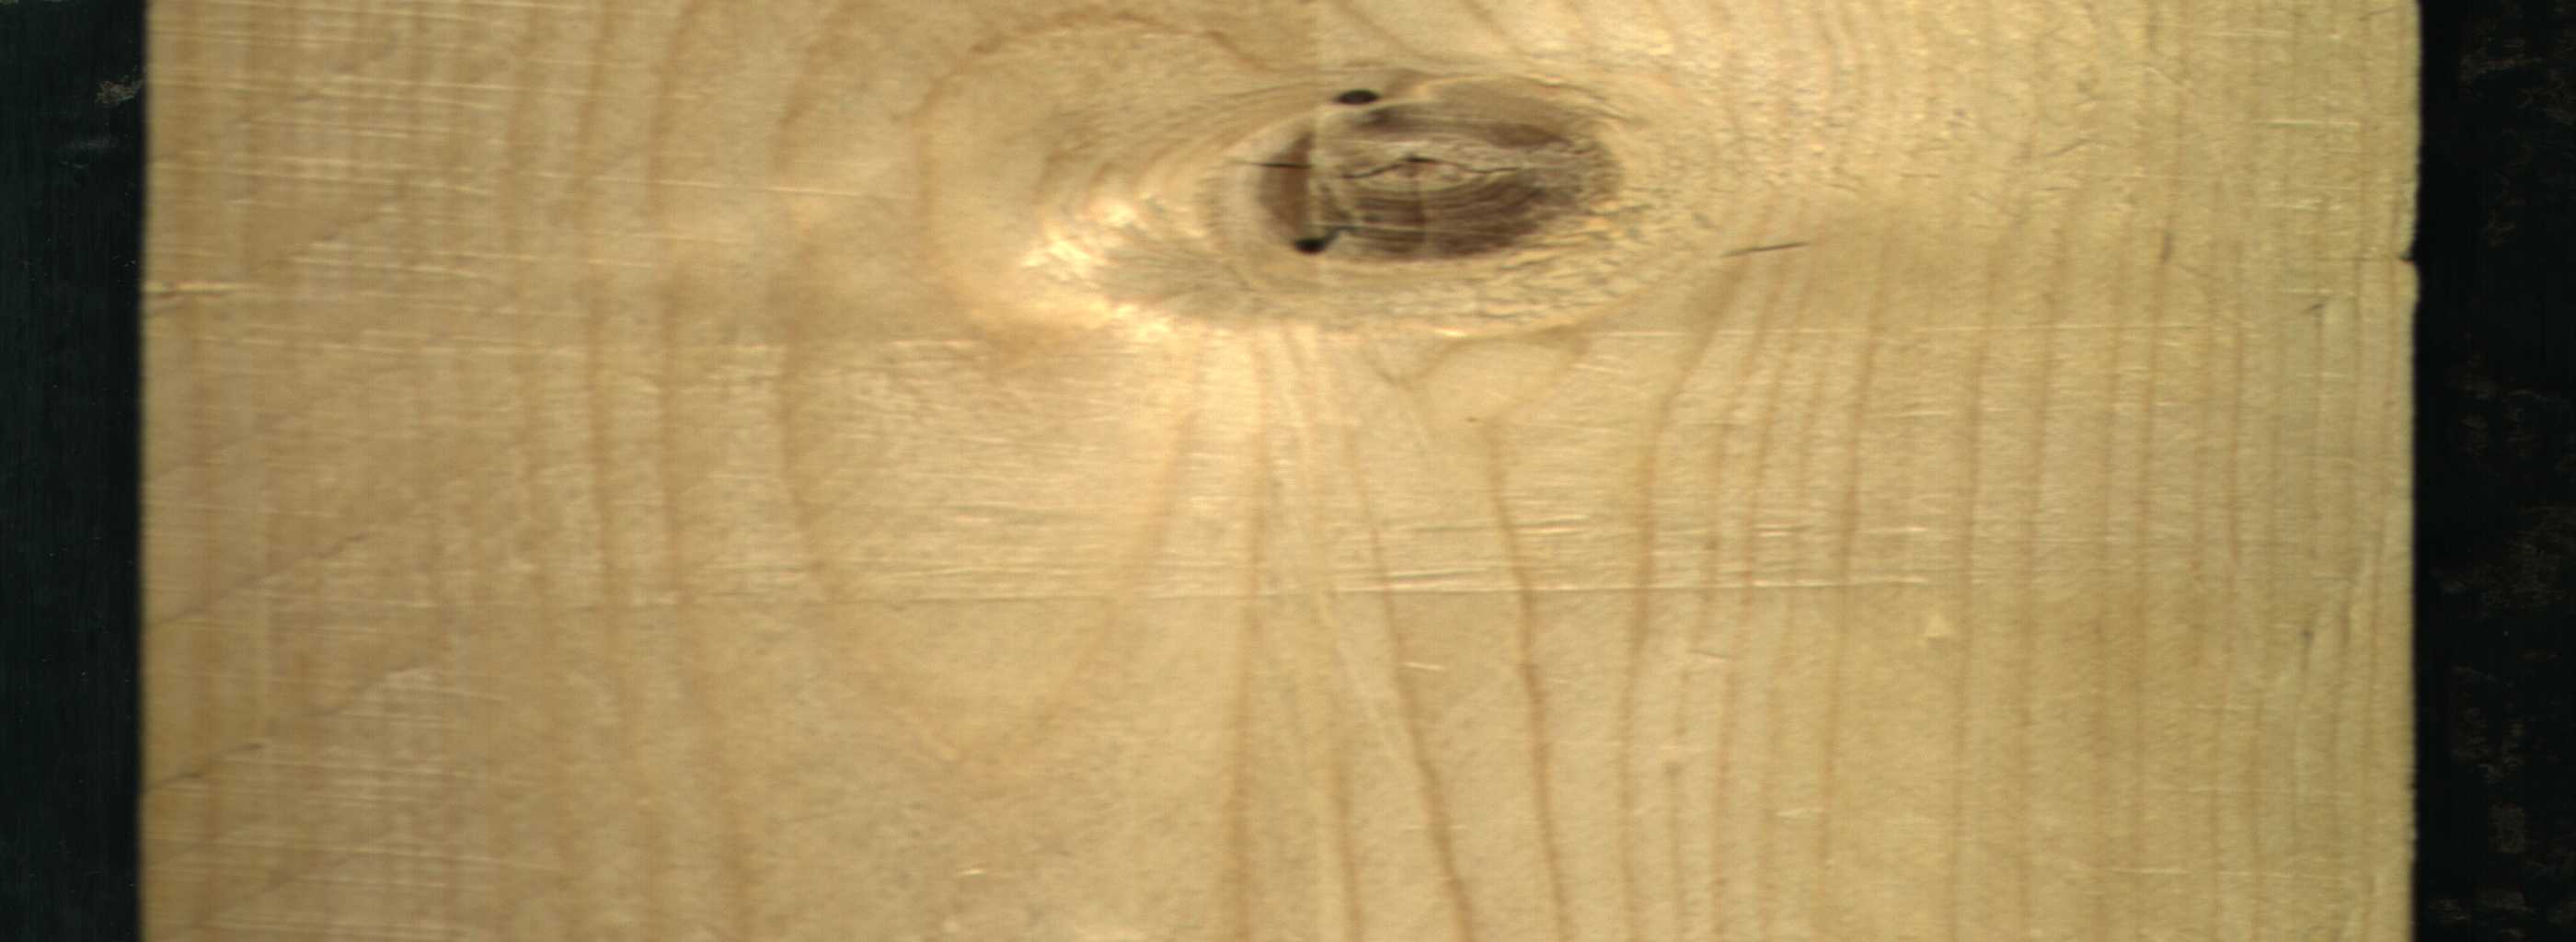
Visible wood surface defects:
Dead_Knot